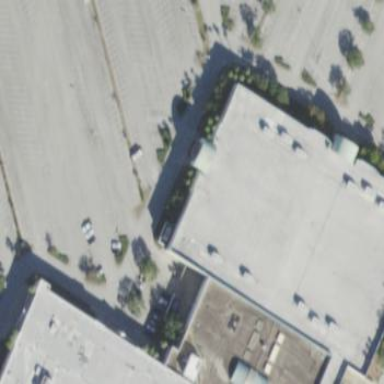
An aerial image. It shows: Department store building.